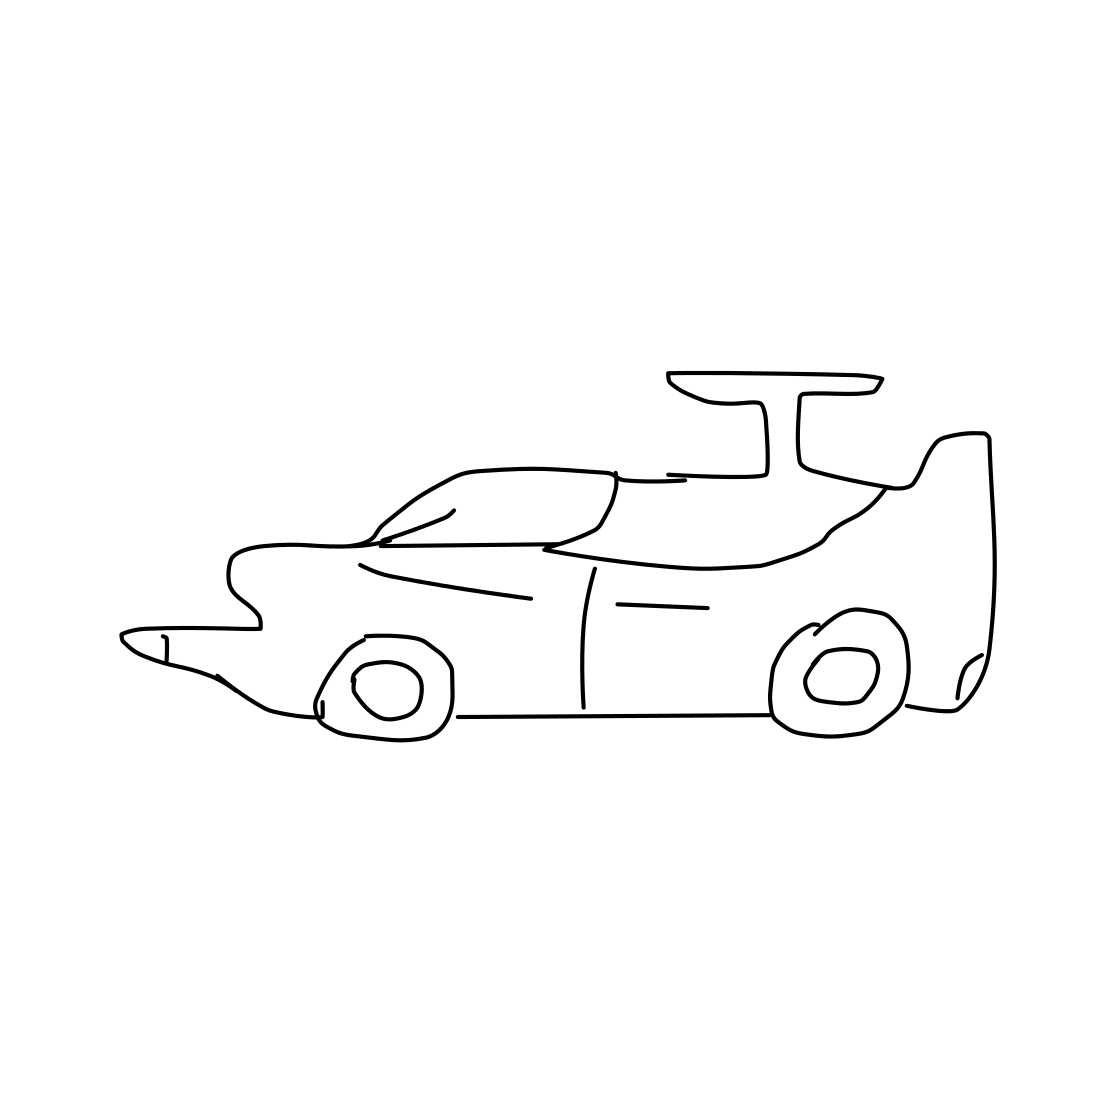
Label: race car